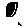
Label: hexagon